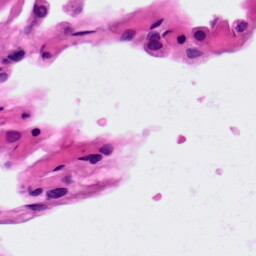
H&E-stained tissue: Lung